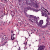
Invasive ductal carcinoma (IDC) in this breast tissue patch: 0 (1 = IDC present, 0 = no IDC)